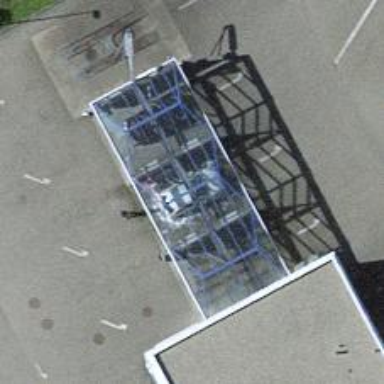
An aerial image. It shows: Car wash facility.